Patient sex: M
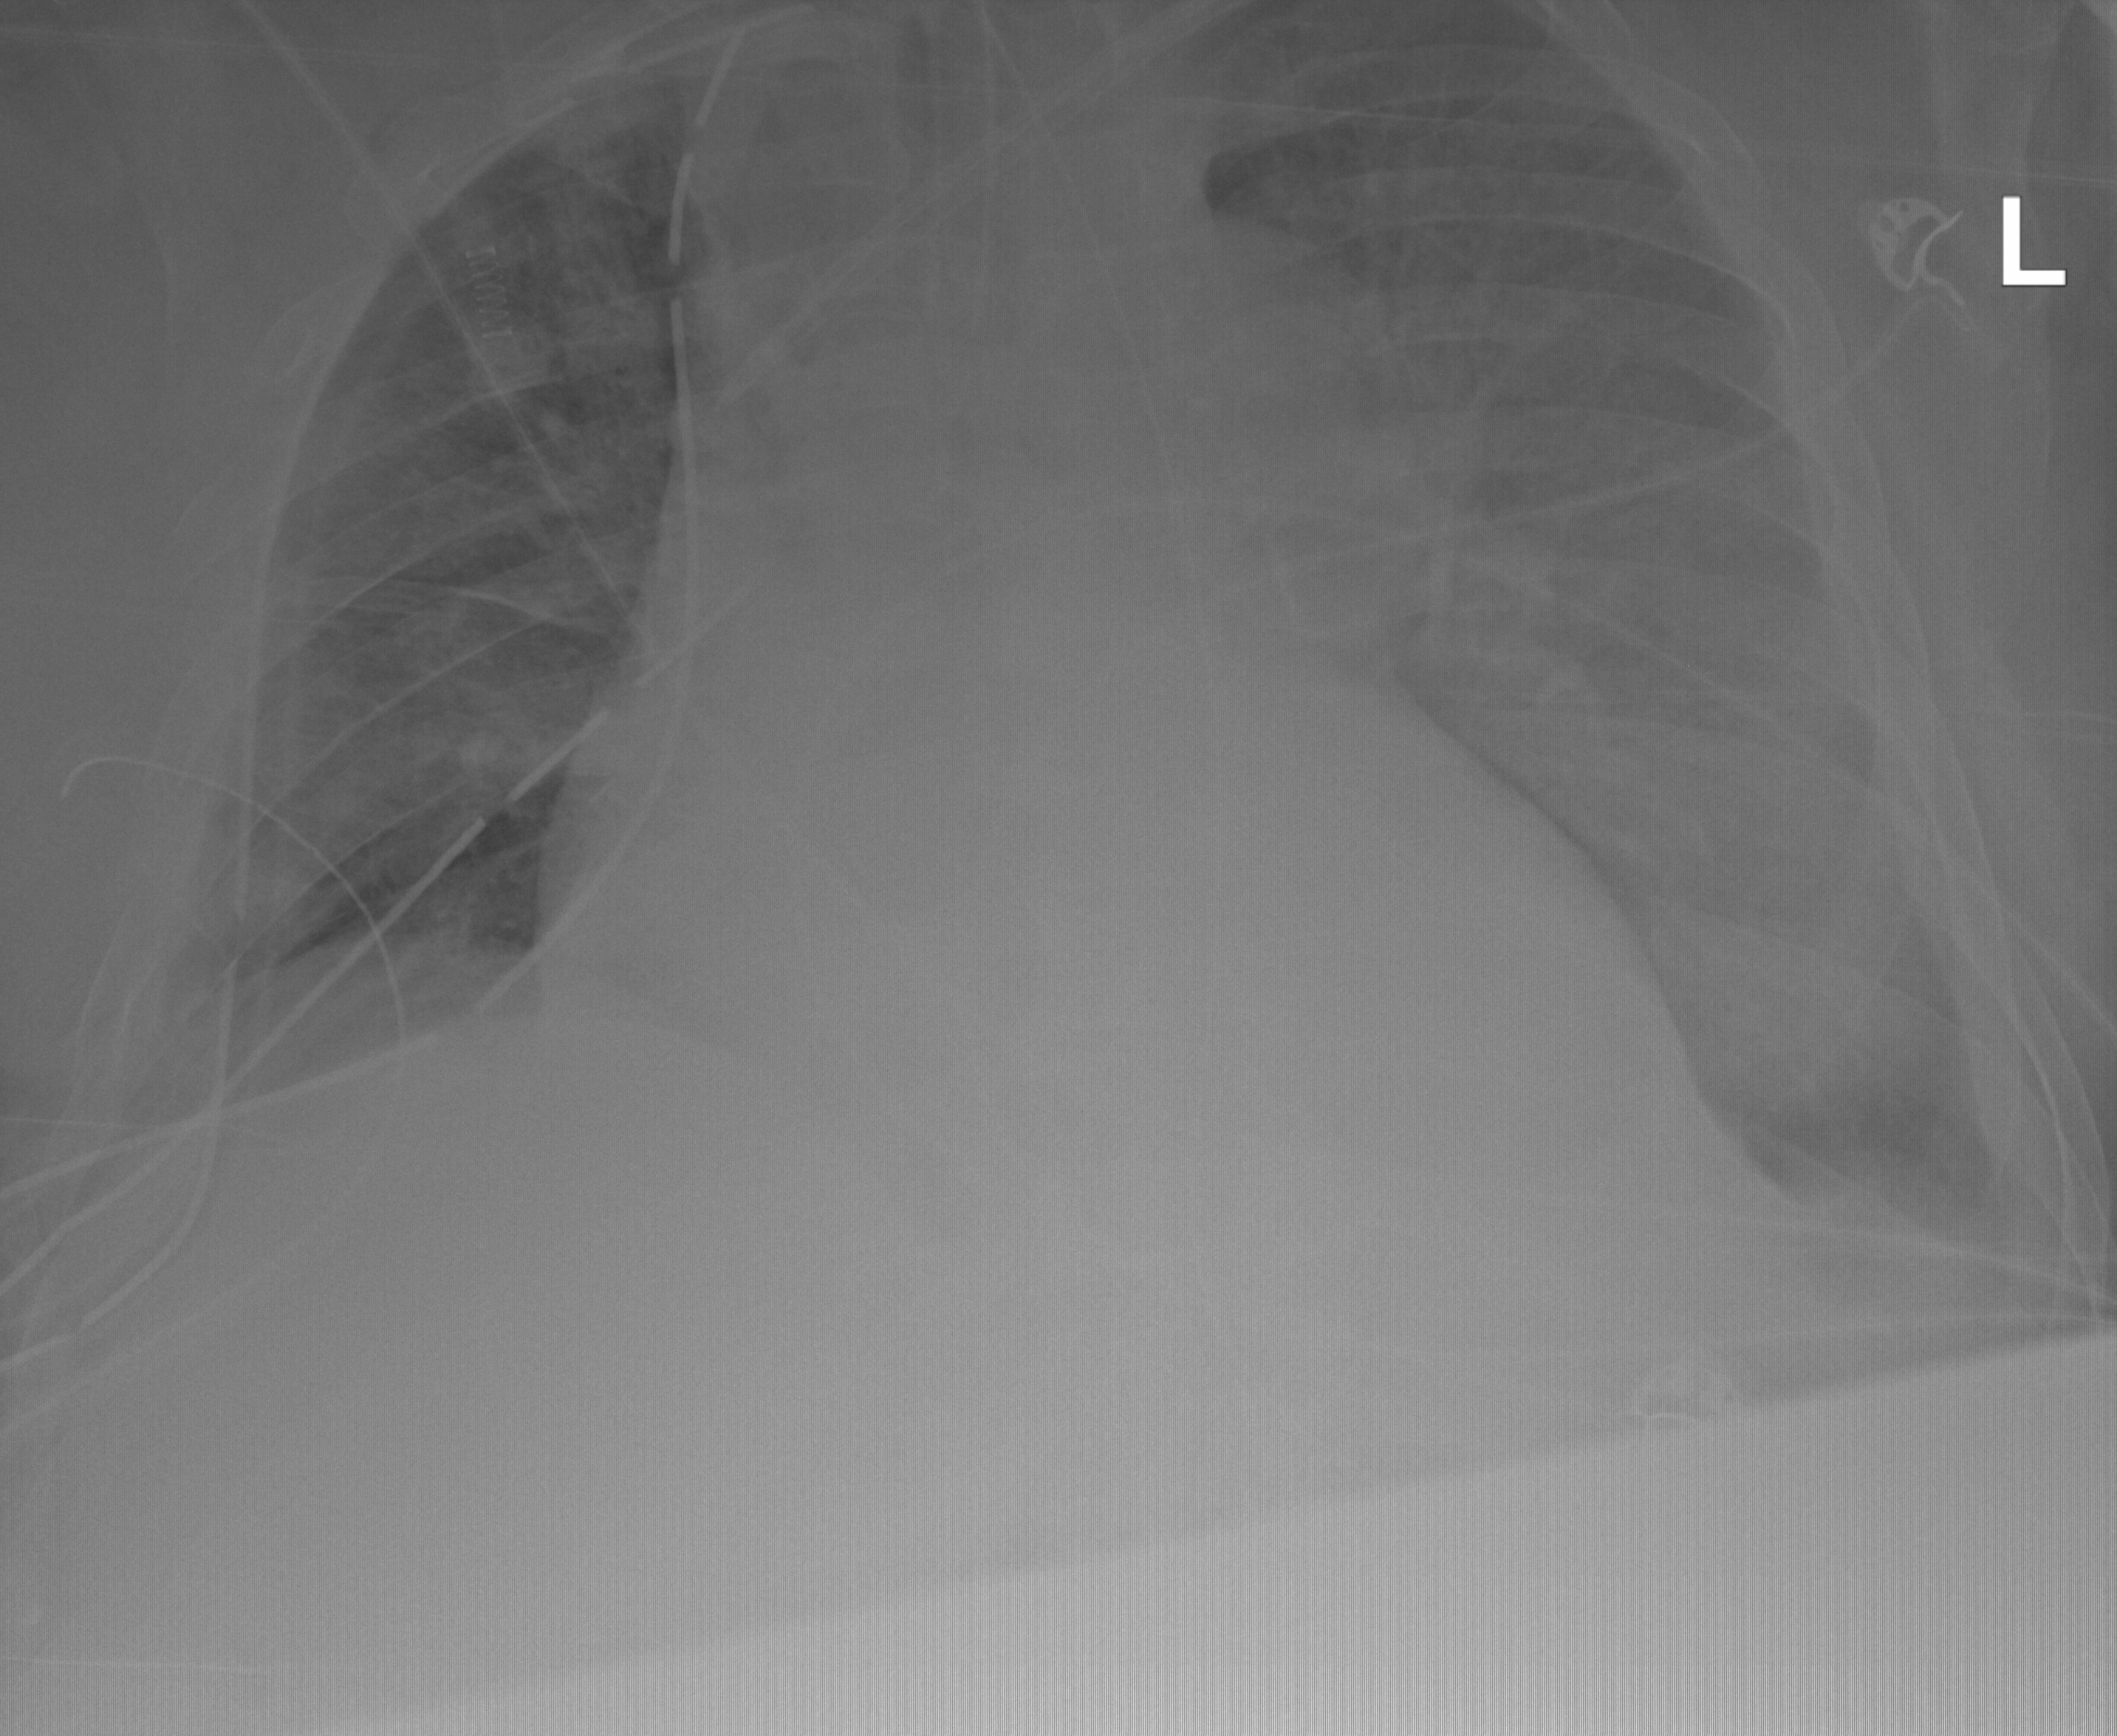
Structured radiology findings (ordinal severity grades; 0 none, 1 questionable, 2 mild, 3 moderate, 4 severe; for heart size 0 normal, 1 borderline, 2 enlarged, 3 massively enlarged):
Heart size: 2
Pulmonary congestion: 0
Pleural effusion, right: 2
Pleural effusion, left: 3
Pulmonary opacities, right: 0
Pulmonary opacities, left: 0
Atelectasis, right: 2
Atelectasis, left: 3